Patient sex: M
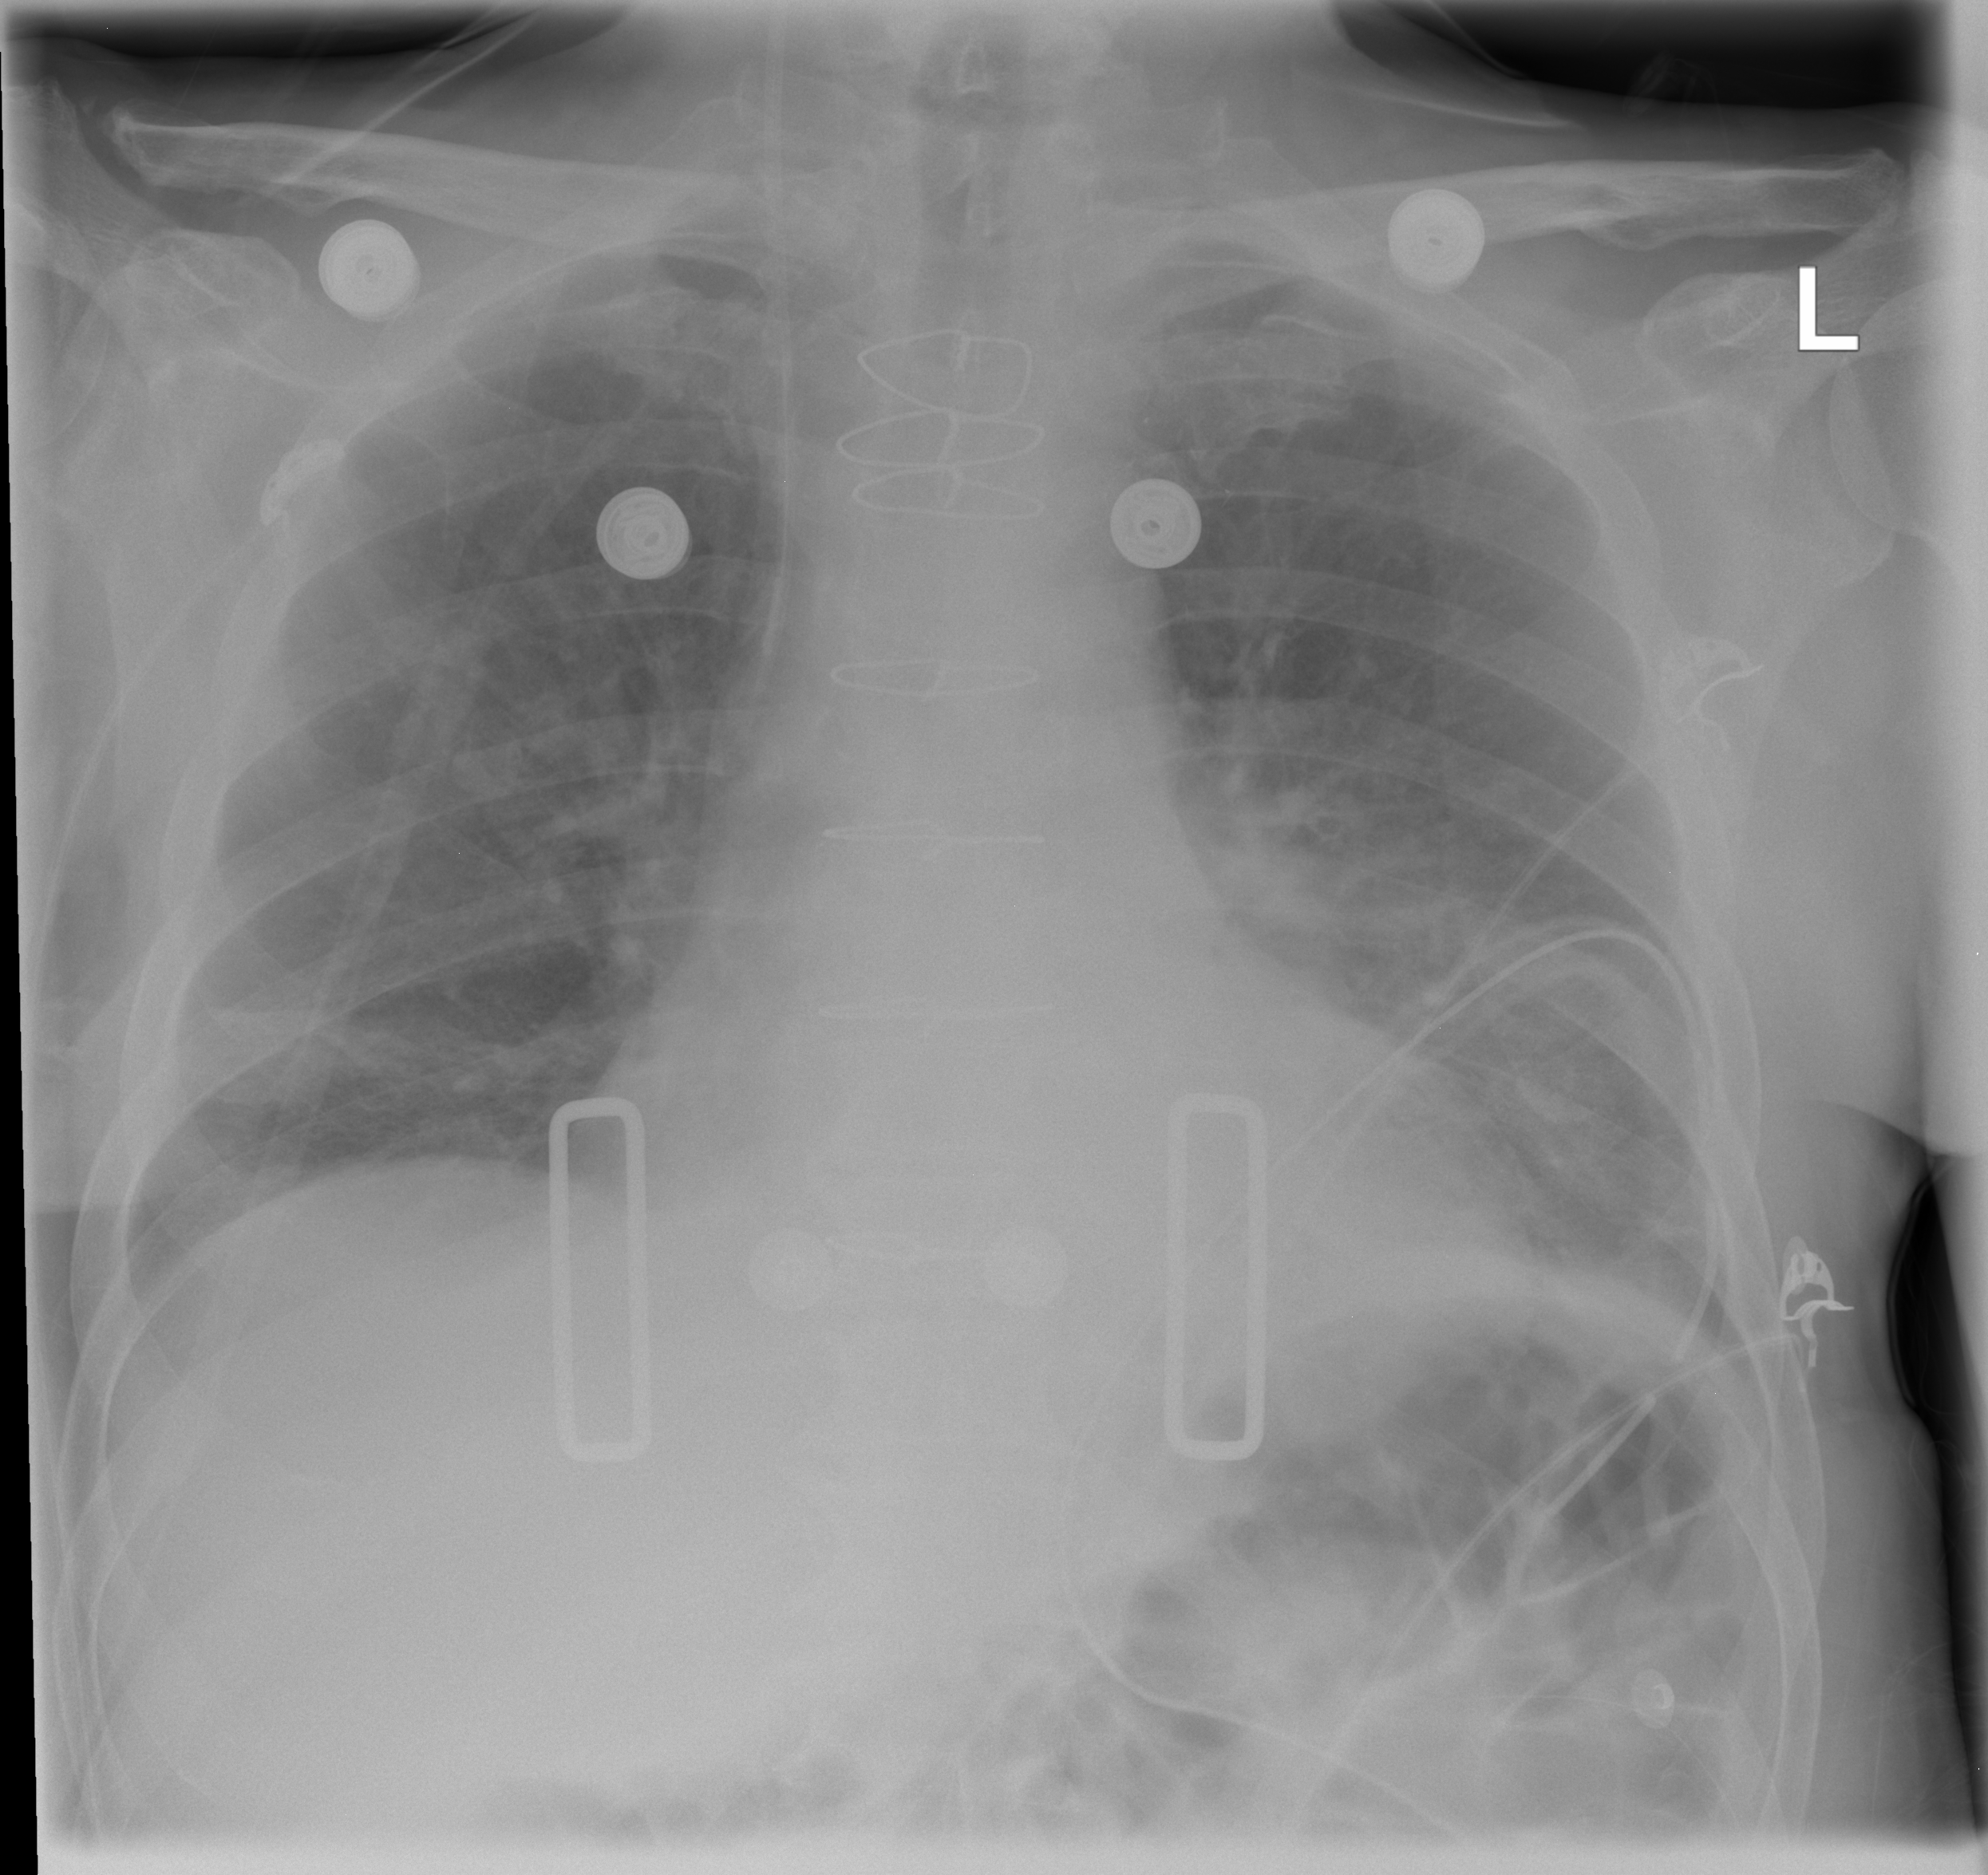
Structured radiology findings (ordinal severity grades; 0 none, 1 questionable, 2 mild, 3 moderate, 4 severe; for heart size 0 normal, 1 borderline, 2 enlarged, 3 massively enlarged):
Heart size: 1
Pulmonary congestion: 2
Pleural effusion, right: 0
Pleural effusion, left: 0
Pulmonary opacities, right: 0
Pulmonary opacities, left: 0
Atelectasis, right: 0
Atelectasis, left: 2